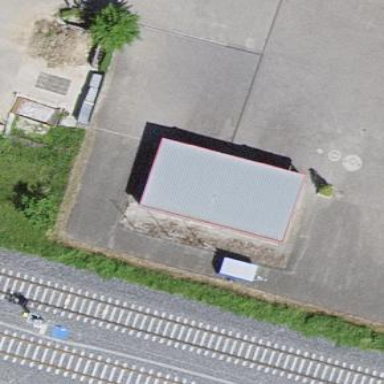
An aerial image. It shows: Car wash located under roof.